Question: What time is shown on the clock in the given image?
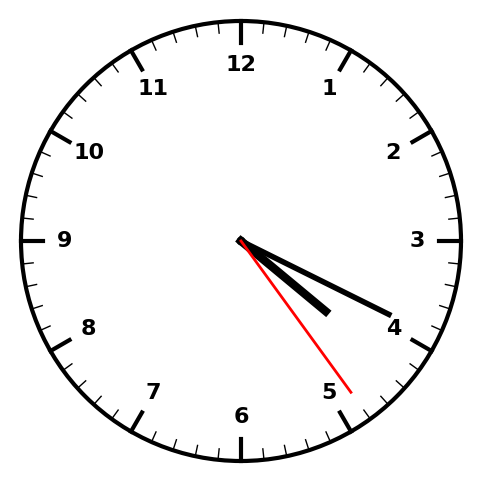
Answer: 04:19:24